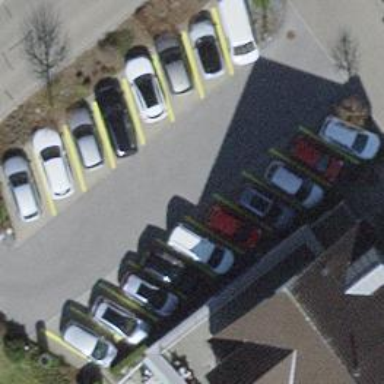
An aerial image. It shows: Street side parking area.